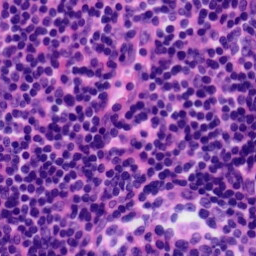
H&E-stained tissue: Tonsil